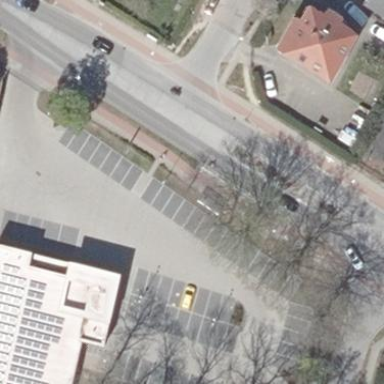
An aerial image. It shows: Parking area with surface.